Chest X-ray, AP view. Patient: 31 years old, sex F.
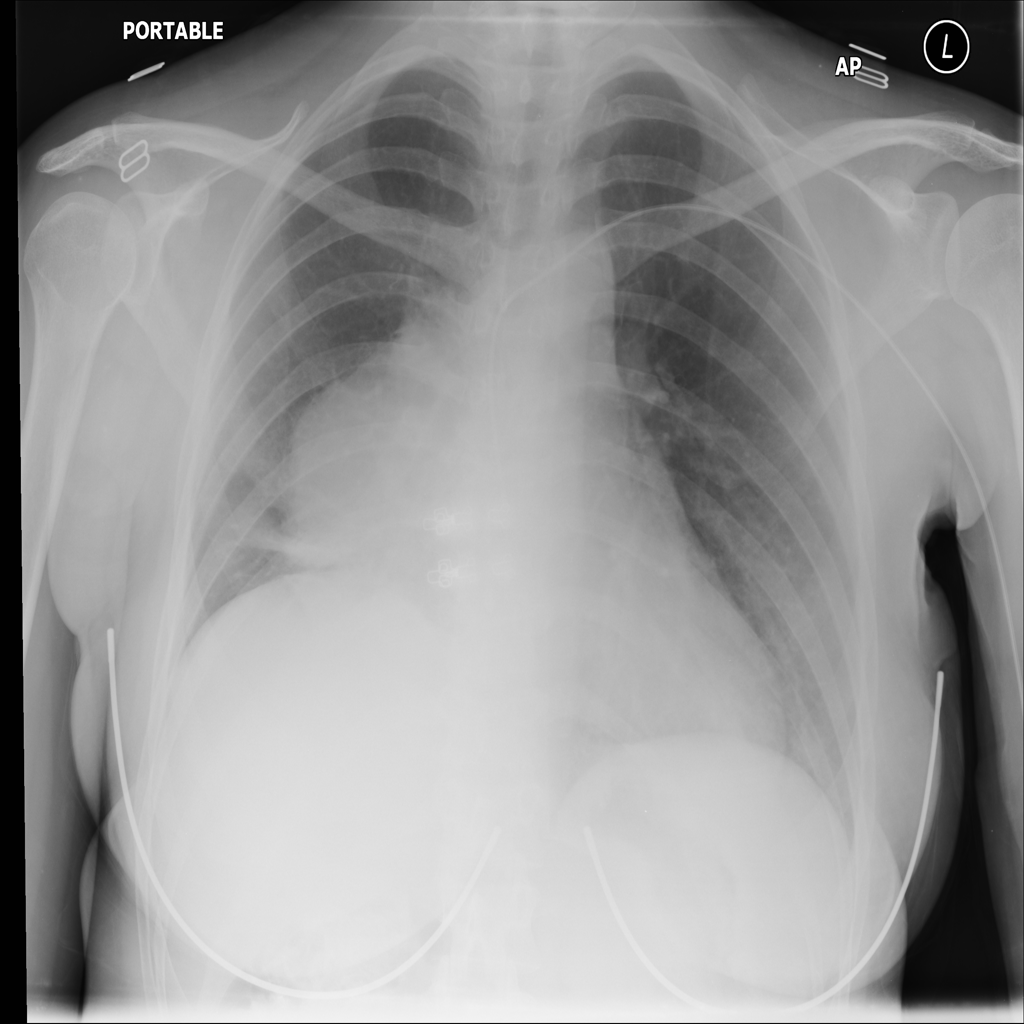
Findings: Mass